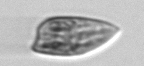
Label: Prorocentrum_dentatum